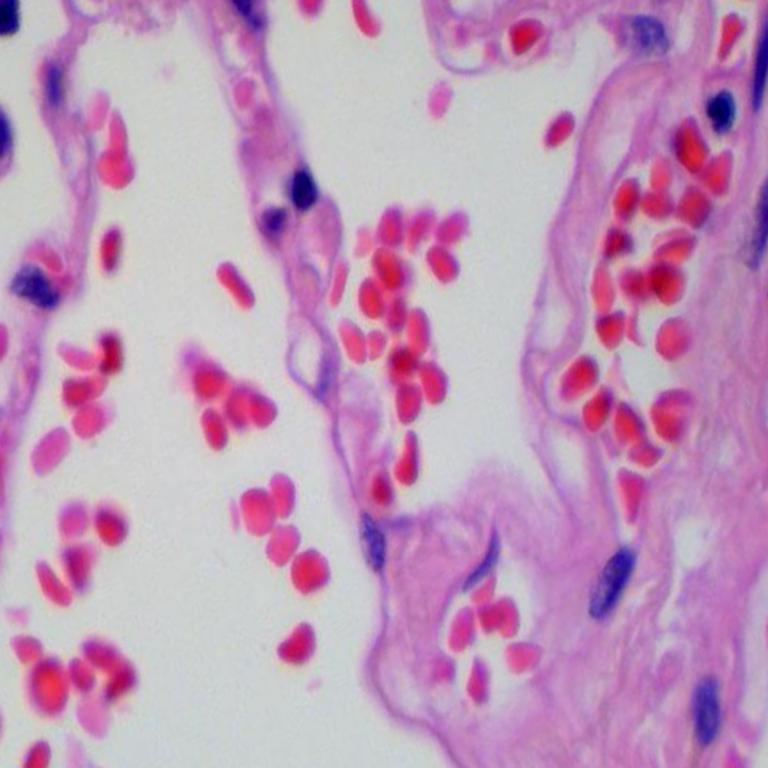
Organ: lung
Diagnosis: benign